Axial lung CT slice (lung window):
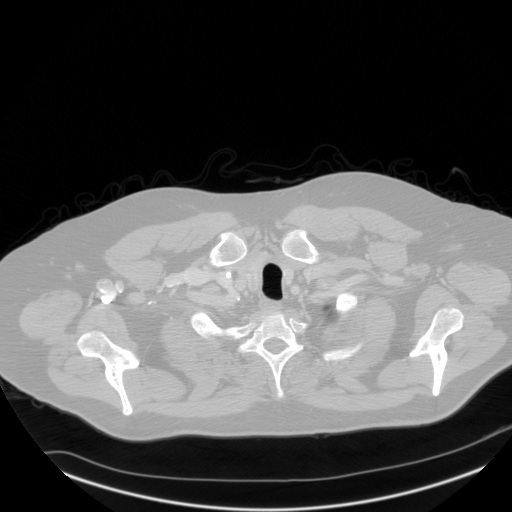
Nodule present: no